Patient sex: M
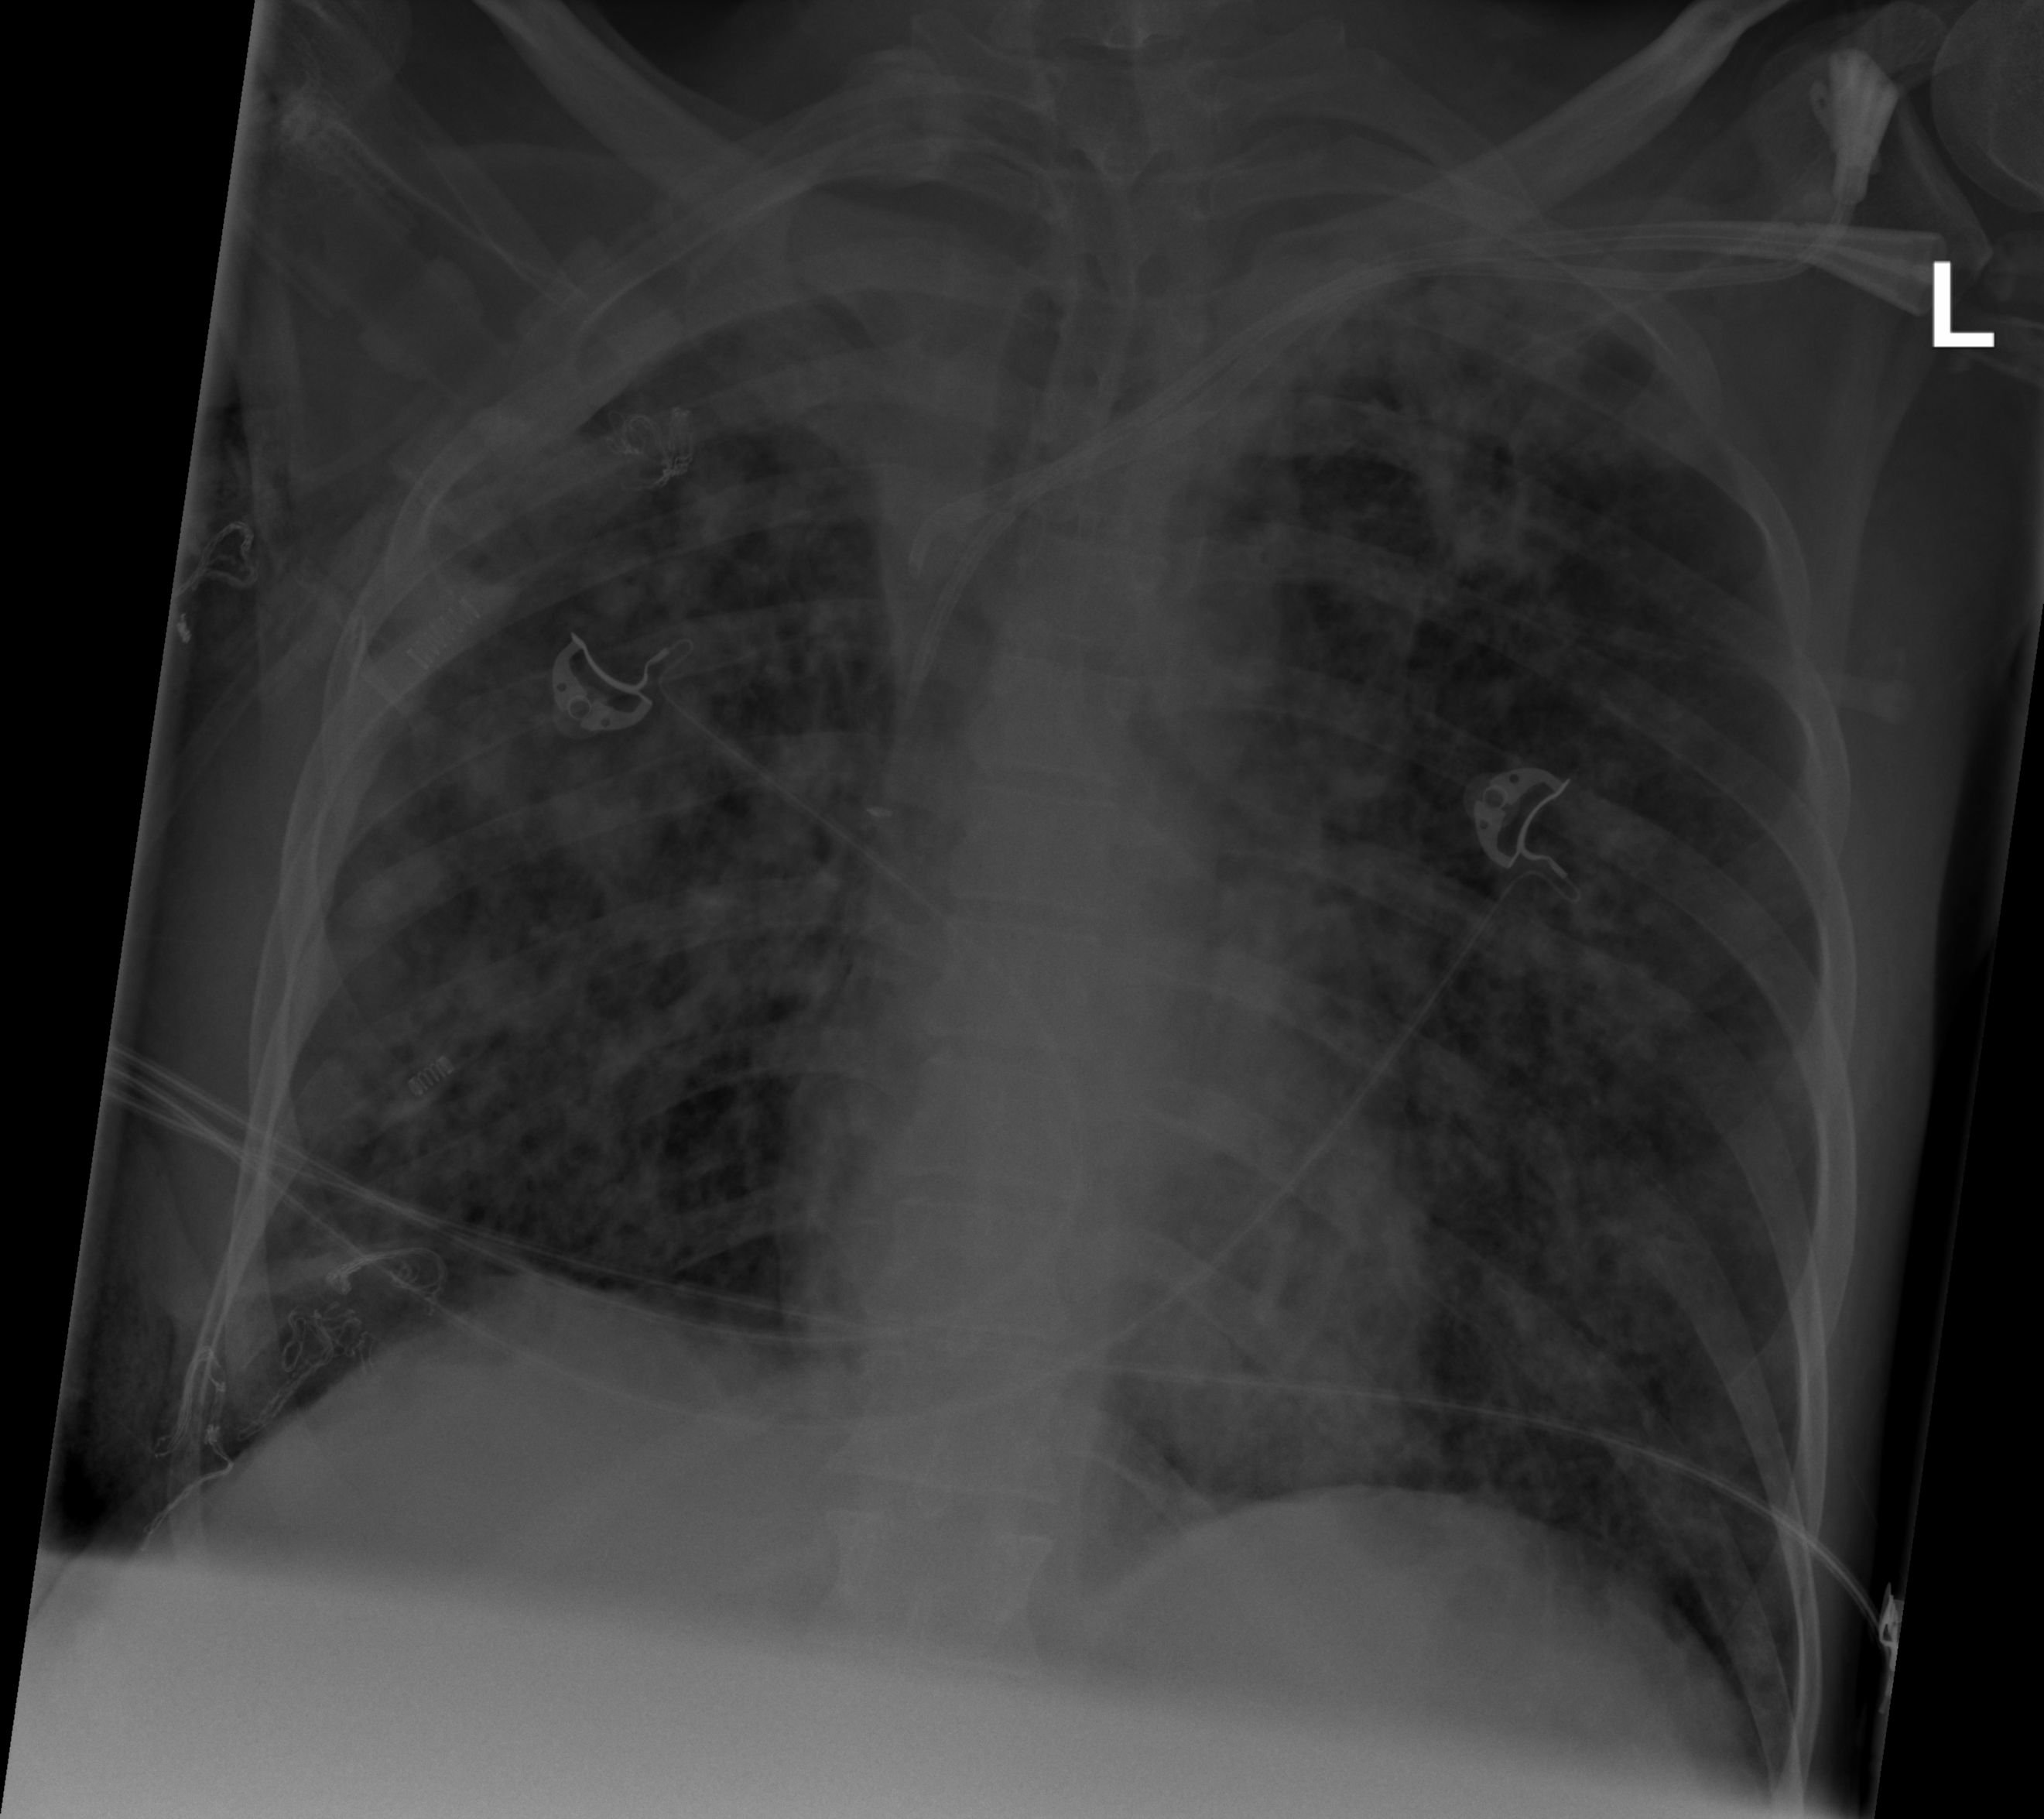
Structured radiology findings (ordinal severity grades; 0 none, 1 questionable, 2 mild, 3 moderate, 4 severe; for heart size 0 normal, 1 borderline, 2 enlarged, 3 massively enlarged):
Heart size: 0
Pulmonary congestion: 2
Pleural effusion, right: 2
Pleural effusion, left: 0
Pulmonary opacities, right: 4
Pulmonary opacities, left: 3
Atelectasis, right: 2
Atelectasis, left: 2